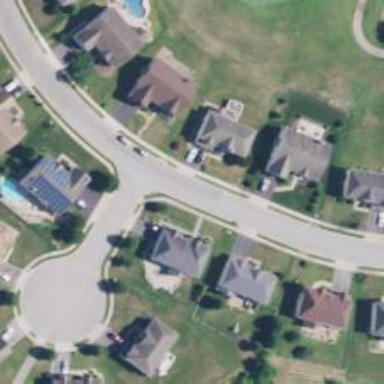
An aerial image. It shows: Residential road.